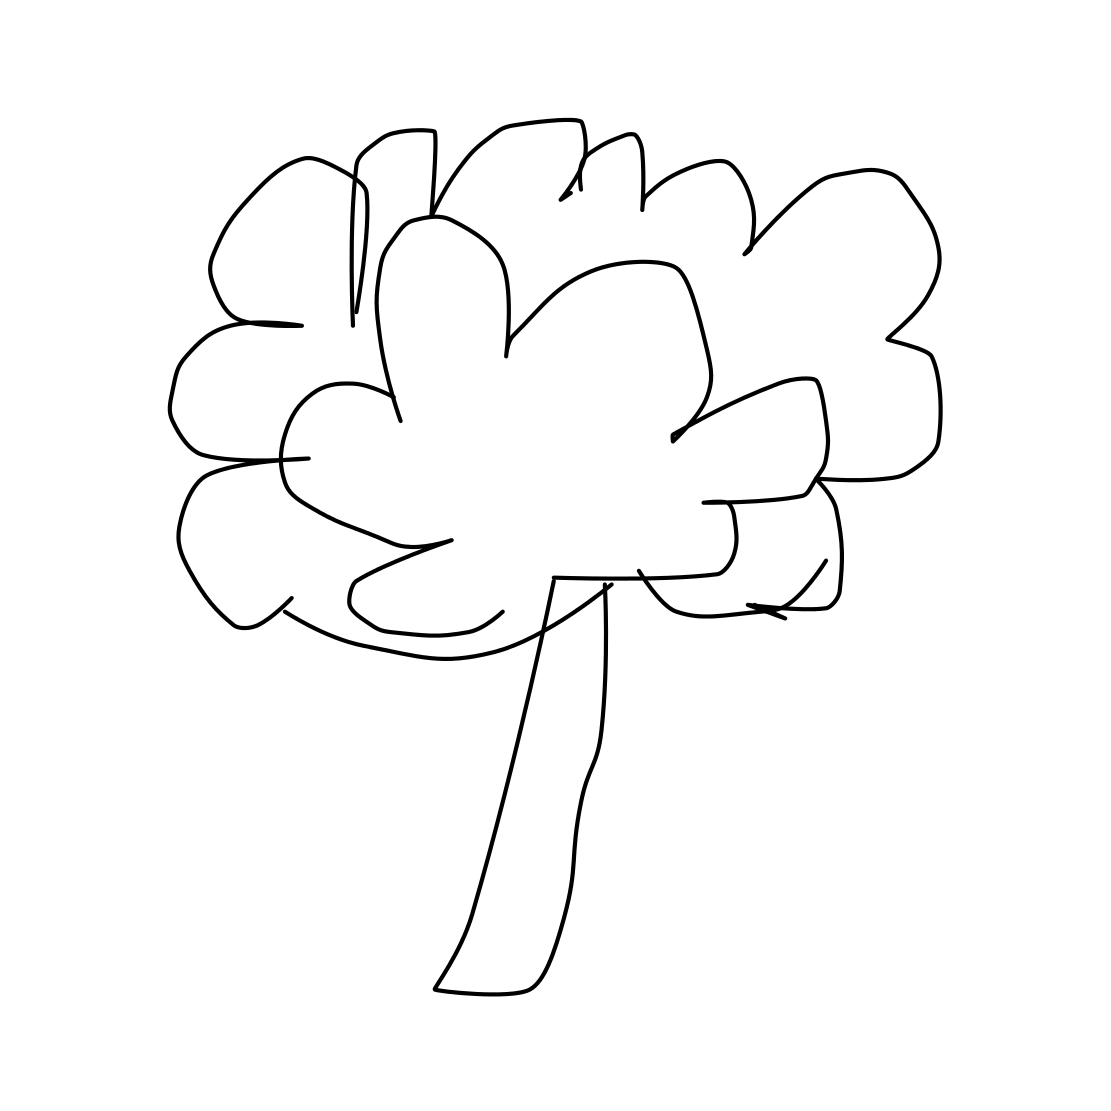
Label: bush